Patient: sex F, age 57
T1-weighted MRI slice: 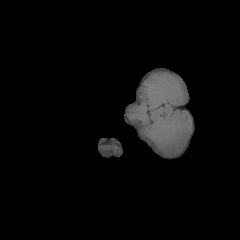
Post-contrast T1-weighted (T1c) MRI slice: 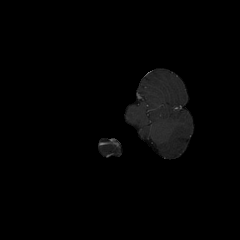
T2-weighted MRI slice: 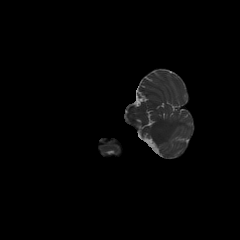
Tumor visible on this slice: no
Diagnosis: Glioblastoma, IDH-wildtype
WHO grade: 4